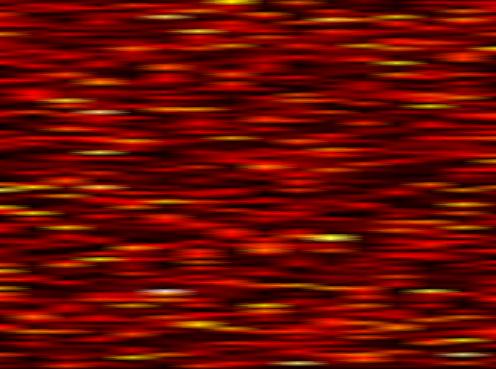
Label: FBMC